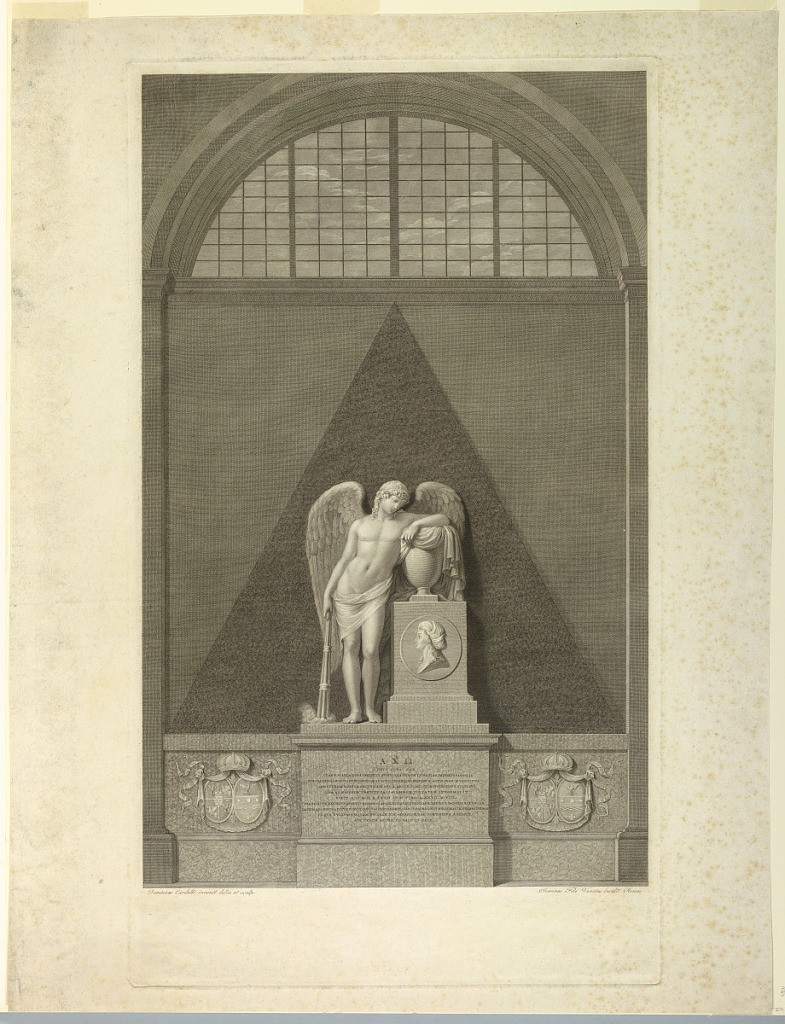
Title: The Tomb of Clara-Maria of Saxony
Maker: Domenico Cardelli, Italian, active 1786-1810
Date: ca. 1800-1810
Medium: Engraving on paper
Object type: Print
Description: Under a lunette window is the wall tomb of Clara Maria Rosa Spinucci, Princess of Saxony (d. 1792), in the Cathedral of Fano. Before a pyramid, a winged figure is about to extinguish a torch; beside it, a medallion portrait of the deceased.